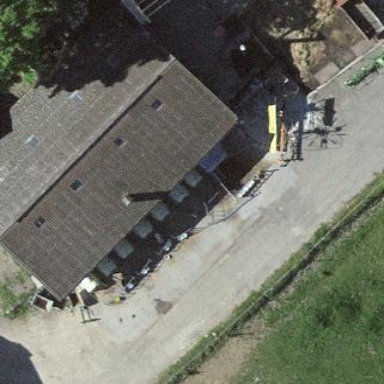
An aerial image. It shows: Farm auxiliary building.